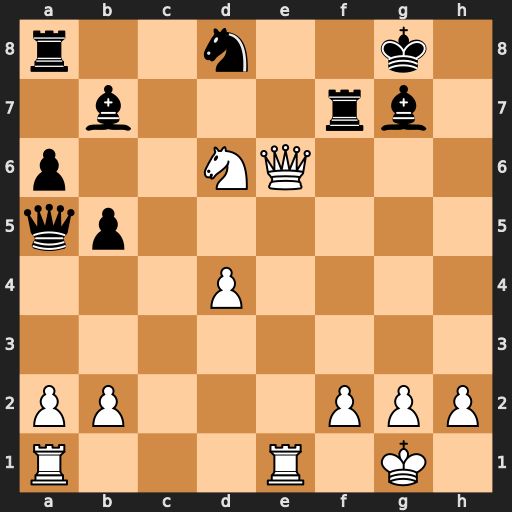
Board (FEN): r2n2k1/1b3rb1/p2NQ3/qp6/3P4/8/PP3PPP/R3R1K1
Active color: w
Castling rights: -
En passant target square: -
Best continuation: Qg6 Bc6 Nxf7